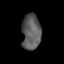
Tissue: skin
Cell type: Epithelial cells
Senescence score: 0.9334
Nuclear area (px): 663
Mean DAPI intensity: 89.894